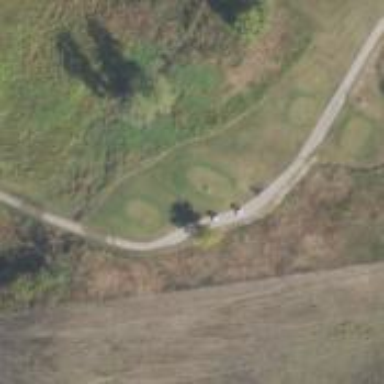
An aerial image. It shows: Service road designated as golf cart path.